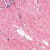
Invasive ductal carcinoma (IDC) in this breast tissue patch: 1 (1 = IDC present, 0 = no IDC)